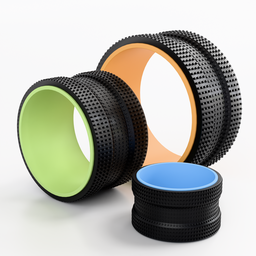
Label: tools